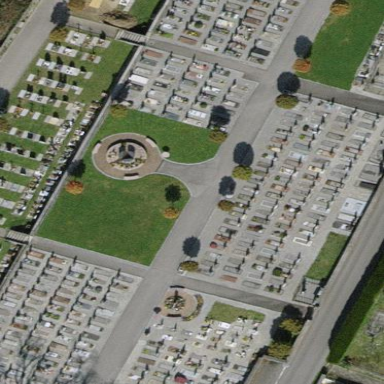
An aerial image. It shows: Cemetery.